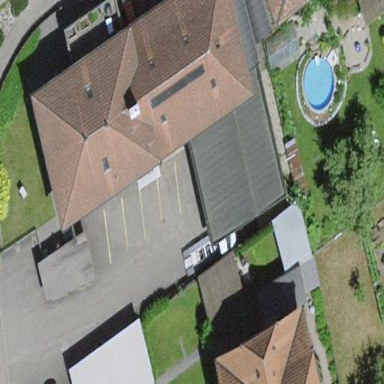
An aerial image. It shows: Commercial building.